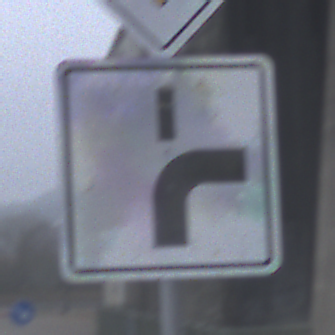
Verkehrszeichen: VerlaufVorfahrtsstrasse8
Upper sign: Vorfahrtsstrasse
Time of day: MorningAfternoon
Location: Outdoor (Suburban)
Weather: Overcast
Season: NotSpecified
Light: Natural